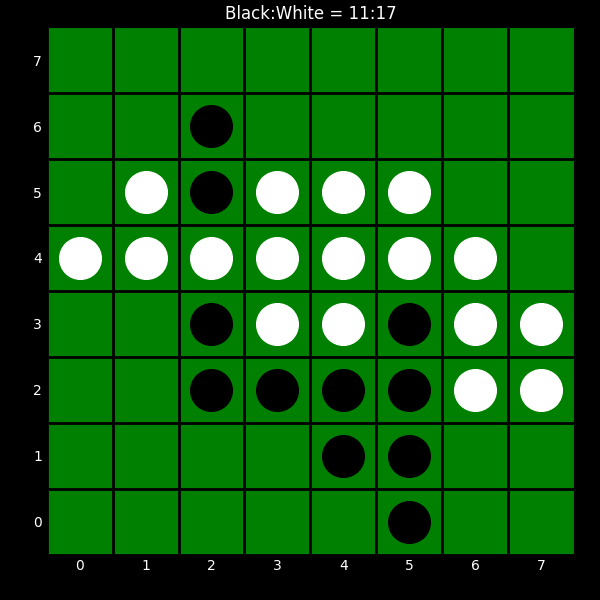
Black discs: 11
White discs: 17